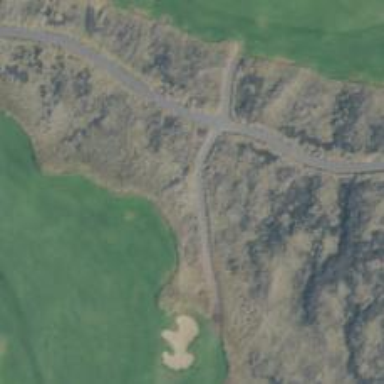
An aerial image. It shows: Pathway for golfing.